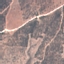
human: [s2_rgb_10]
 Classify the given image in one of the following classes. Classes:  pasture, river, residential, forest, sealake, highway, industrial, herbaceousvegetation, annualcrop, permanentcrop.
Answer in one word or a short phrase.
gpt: HerbaceousVegetation